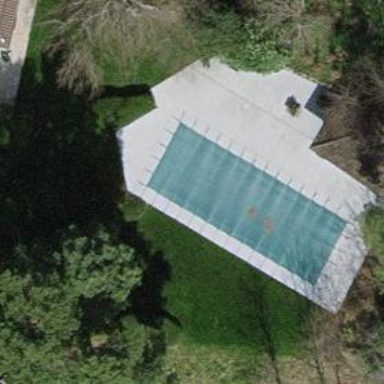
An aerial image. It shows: Swimming pool located in leisure land.